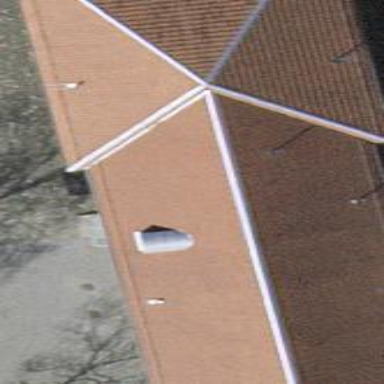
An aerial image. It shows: Photo of roof with pyramidal shape.